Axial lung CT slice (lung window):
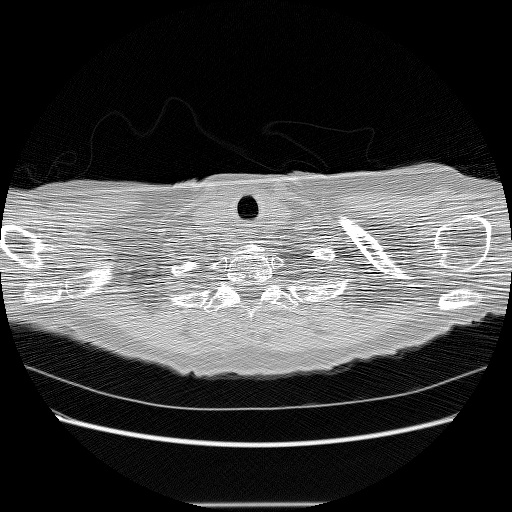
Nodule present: no